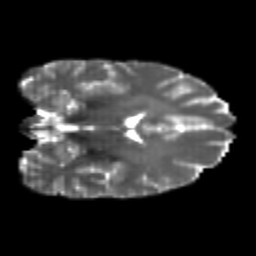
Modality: T2w
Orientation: coronal
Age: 26
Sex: male
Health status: healthy
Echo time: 0.074 s